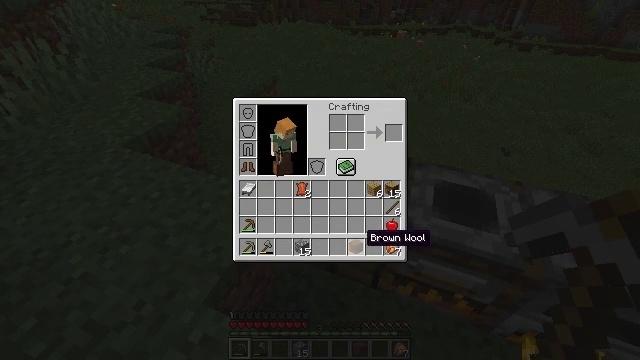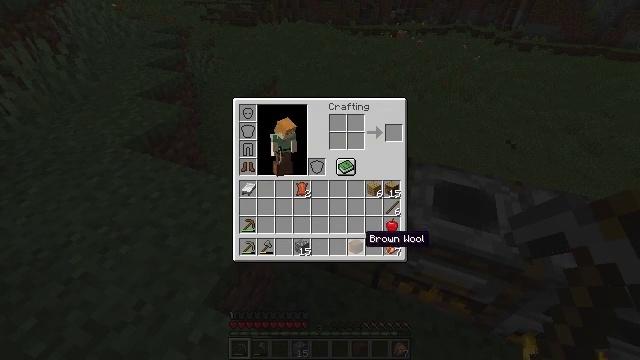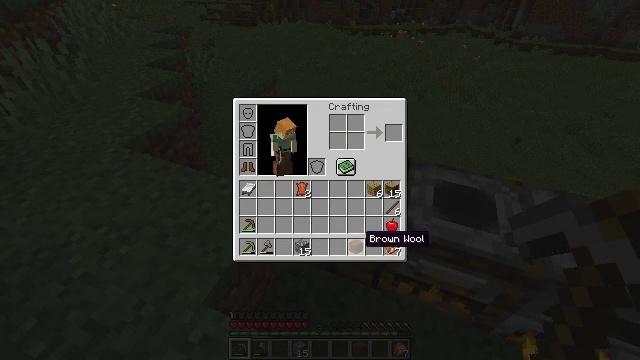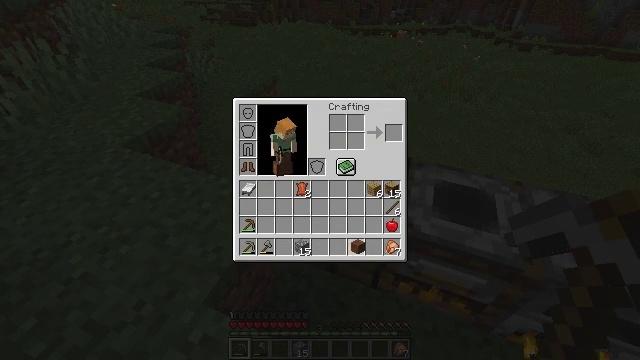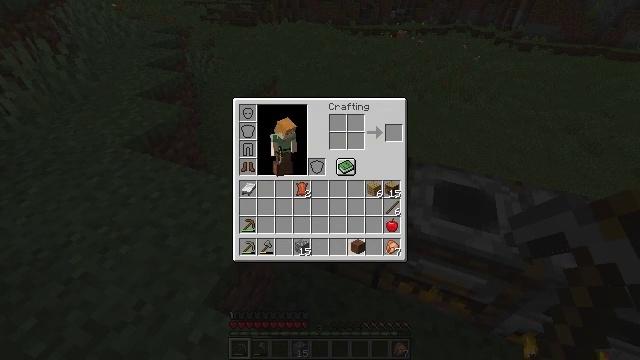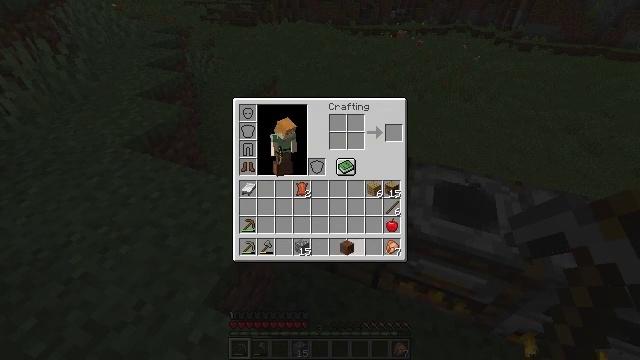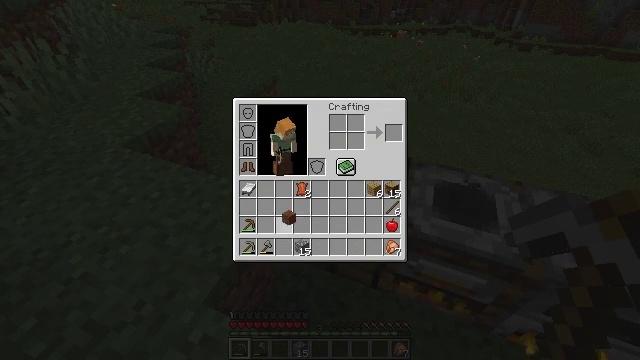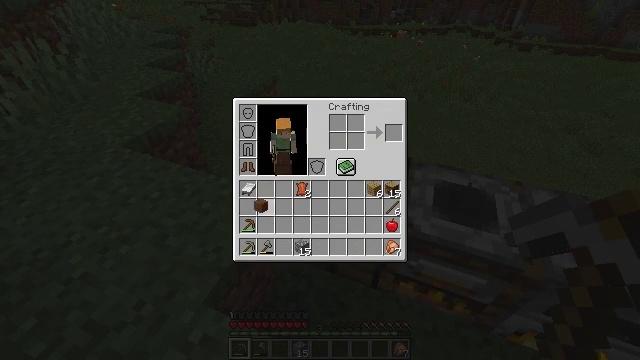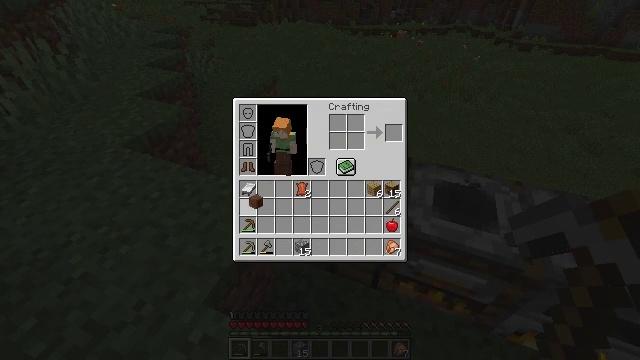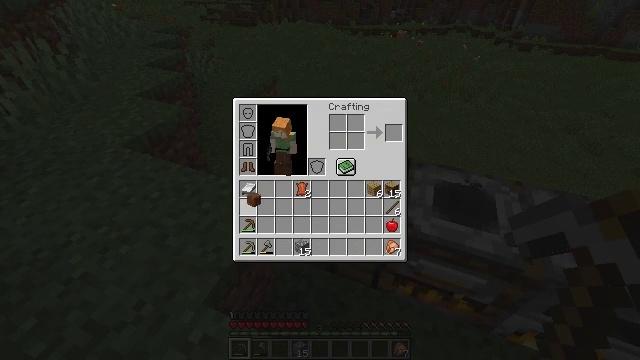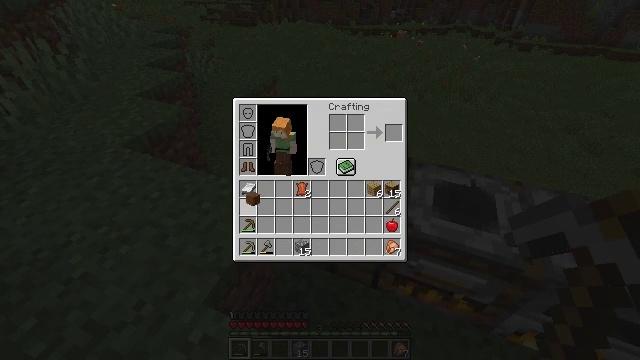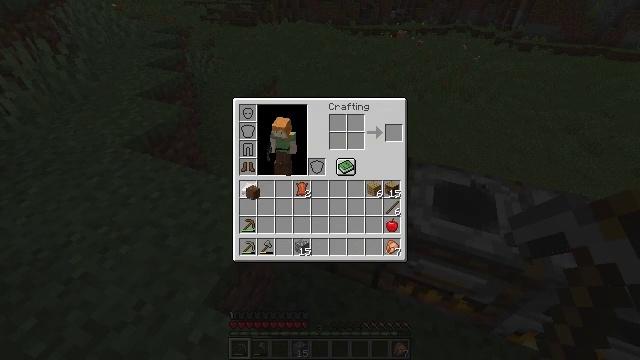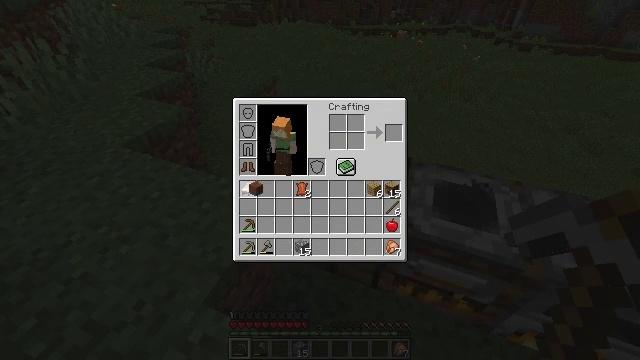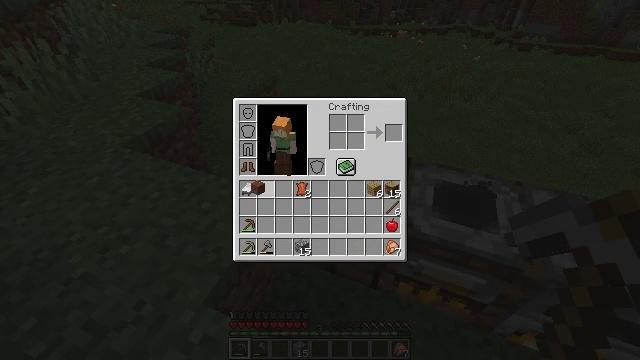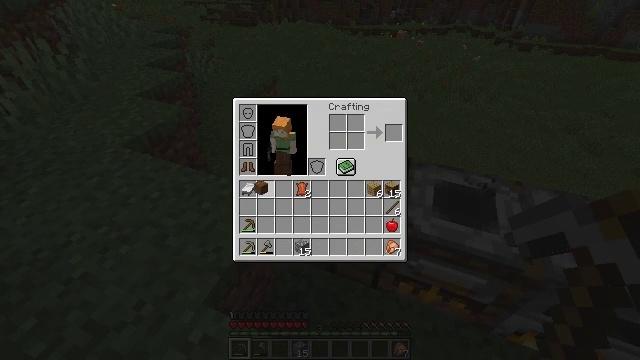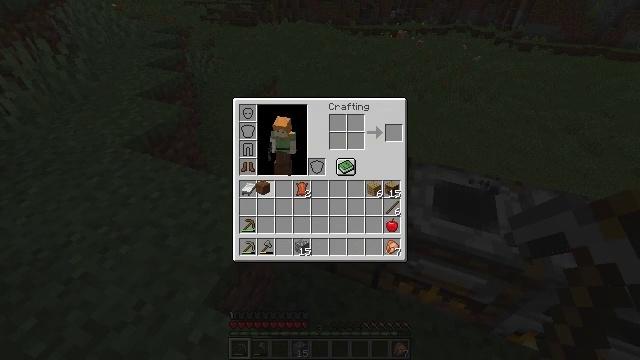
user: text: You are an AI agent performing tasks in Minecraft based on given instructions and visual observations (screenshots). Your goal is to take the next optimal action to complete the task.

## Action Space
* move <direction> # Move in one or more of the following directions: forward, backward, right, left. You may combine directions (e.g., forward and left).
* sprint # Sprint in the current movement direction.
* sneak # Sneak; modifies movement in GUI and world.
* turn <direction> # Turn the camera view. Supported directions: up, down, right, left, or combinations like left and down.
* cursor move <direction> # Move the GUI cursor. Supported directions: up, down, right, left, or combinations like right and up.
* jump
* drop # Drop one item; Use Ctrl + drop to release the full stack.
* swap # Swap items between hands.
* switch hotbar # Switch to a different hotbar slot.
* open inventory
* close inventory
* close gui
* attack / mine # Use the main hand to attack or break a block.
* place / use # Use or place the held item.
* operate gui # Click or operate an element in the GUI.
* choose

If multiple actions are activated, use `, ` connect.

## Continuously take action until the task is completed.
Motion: motion action
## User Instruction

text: Drop a brown wool block.
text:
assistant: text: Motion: no_op
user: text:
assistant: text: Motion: no_op
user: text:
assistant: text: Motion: operate gui
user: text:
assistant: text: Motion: operate gui
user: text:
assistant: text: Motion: cursor move left
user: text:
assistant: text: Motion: cursor move left and up
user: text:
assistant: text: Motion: cursor move left and up
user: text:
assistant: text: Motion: no_op
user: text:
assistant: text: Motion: no_op
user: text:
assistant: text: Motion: no_op
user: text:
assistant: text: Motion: no_op
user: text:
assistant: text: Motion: no_op
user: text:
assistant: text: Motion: no_op
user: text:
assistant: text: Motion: no_op
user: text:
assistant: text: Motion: no_op
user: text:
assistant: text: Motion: no_op
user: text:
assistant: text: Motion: no_op
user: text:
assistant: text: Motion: no_op
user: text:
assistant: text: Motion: no_op
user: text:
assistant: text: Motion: no_op
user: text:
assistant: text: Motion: no_op
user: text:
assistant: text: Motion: no_op
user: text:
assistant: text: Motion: no_op
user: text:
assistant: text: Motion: cursor move down
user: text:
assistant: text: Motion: no_op
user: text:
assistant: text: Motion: no_op
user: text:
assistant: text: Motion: operate gui
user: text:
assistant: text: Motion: operate gui
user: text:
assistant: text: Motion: operate gui
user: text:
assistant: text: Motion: no_op